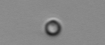
Label: nanoplankton_mix